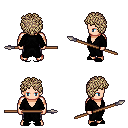
a pixel art fantasy rpg character, male body template, human, light skin, gray robe, metal pants, white blonde curly afro hairstyle, black slippers, spear, four views (front, back, left, right), 2x2 character sprite sheet, small pixel art, hard edges, no anti-aliasing